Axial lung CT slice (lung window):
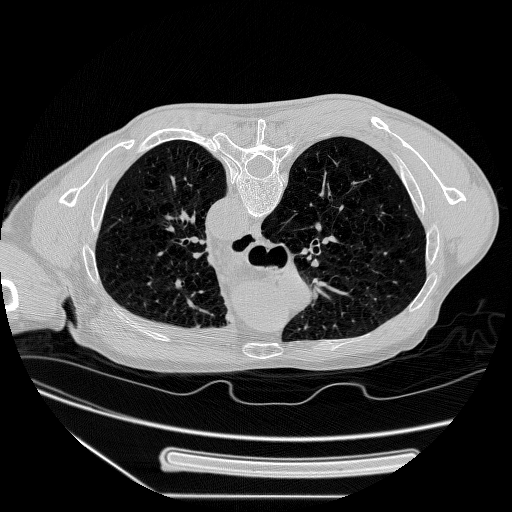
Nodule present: no